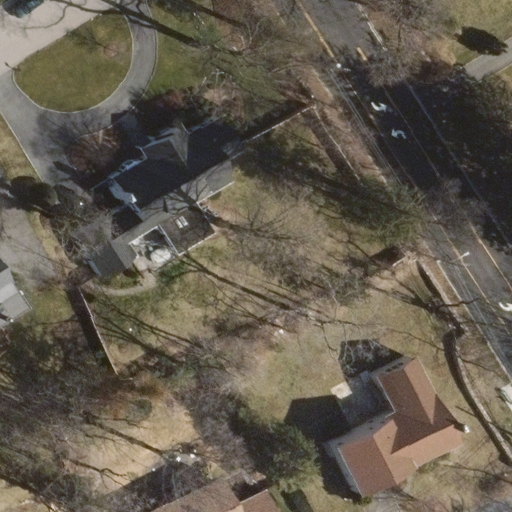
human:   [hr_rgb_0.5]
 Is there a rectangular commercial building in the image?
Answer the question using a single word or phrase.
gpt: no

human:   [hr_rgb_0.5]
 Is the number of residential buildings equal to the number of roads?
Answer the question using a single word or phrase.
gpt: no

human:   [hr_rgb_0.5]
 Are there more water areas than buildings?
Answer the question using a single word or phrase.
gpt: no

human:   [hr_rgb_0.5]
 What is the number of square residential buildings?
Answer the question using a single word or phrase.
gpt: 0

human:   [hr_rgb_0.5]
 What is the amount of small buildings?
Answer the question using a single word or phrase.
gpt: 1

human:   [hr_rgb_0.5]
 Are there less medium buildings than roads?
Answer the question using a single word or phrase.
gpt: no

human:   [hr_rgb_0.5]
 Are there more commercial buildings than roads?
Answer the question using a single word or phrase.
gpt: no

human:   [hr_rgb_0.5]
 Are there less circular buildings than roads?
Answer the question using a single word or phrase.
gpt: yes

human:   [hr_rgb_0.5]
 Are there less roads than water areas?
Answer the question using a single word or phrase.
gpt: no

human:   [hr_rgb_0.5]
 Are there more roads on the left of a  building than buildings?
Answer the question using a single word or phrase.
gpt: no

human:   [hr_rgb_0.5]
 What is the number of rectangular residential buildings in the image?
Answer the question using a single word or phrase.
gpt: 2

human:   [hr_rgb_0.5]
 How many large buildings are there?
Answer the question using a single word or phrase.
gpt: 0

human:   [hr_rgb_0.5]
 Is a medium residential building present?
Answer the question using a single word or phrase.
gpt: yes

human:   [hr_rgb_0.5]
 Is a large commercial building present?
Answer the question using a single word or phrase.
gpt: no

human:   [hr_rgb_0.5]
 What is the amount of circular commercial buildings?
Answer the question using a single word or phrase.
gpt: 0

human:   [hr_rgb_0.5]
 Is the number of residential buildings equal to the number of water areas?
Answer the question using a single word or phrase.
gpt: no

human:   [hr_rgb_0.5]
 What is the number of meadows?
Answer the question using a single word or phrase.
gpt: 0

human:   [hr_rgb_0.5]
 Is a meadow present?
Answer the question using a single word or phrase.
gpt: no

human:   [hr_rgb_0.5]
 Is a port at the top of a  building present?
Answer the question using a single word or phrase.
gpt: no

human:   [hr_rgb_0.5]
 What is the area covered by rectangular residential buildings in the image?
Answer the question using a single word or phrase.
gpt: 117m2

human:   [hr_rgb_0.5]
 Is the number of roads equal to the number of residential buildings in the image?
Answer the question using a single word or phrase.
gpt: no

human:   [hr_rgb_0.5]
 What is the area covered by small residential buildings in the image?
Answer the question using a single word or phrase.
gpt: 13m2

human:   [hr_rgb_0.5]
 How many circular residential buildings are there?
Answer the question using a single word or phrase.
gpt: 0

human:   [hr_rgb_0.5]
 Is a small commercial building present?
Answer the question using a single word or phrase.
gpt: no

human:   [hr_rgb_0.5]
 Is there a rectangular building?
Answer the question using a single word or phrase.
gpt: yes

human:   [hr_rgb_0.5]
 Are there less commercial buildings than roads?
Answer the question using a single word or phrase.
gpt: yes

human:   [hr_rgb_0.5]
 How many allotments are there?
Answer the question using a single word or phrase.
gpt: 0

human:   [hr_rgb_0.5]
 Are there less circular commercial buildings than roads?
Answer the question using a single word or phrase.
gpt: yes

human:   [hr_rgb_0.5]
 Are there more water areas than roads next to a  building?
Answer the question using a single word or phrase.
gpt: no

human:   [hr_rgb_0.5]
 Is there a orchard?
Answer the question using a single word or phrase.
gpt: no

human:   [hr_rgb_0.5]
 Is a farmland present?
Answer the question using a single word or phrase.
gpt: no

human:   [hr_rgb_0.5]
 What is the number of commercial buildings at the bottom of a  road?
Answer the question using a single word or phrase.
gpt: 0

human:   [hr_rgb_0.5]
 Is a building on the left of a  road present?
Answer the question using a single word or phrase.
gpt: yes

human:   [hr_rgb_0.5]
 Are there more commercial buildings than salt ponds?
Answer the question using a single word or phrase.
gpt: no

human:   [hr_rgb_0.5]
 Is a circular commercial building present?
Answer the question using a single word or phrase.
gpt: no

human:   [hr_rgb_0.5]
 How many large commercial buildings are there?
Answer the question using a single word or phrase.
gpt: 0